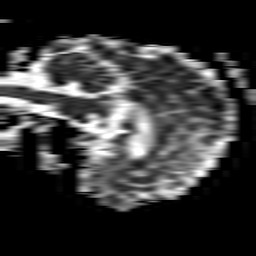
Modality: ADC
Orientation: sagittal
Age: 51
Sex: female
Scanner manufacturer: philips
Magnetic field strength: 1.5 T
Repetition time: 3.406 s
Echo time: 0.06922 s